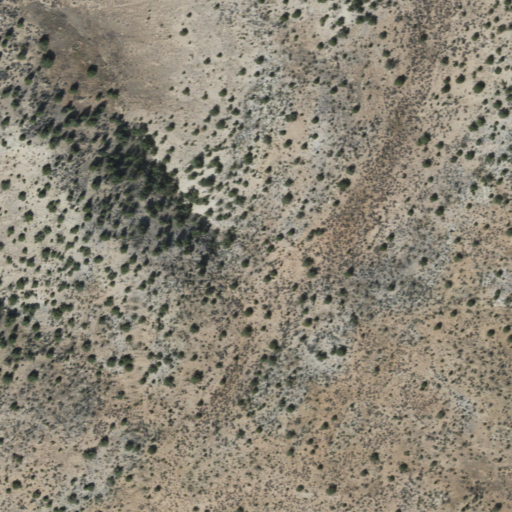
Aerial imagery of cliff(s) in Arizona named Little Hurricane Rim containing only shrub